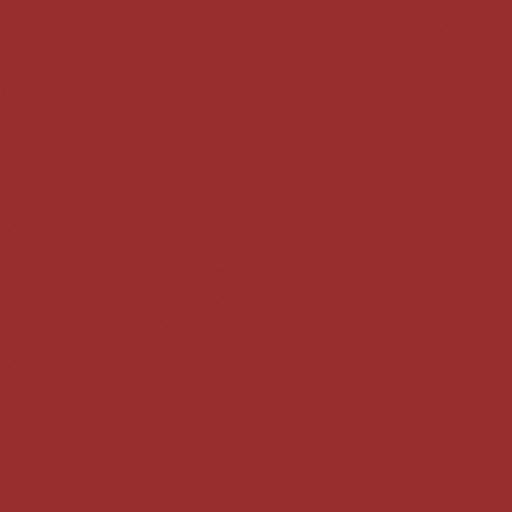
Tags: dark leather perforated red smooth